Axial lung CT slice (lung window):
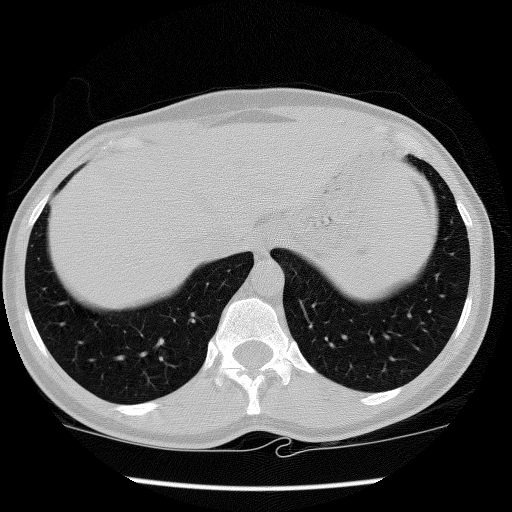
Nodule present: no